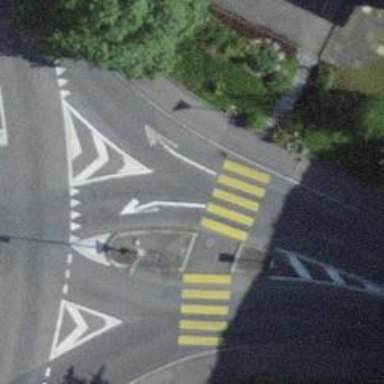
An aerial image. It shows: Marked zebra crossing on the road.